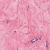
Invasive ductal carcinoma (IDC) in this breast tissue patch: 0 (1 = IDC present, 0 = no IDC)